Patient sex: M
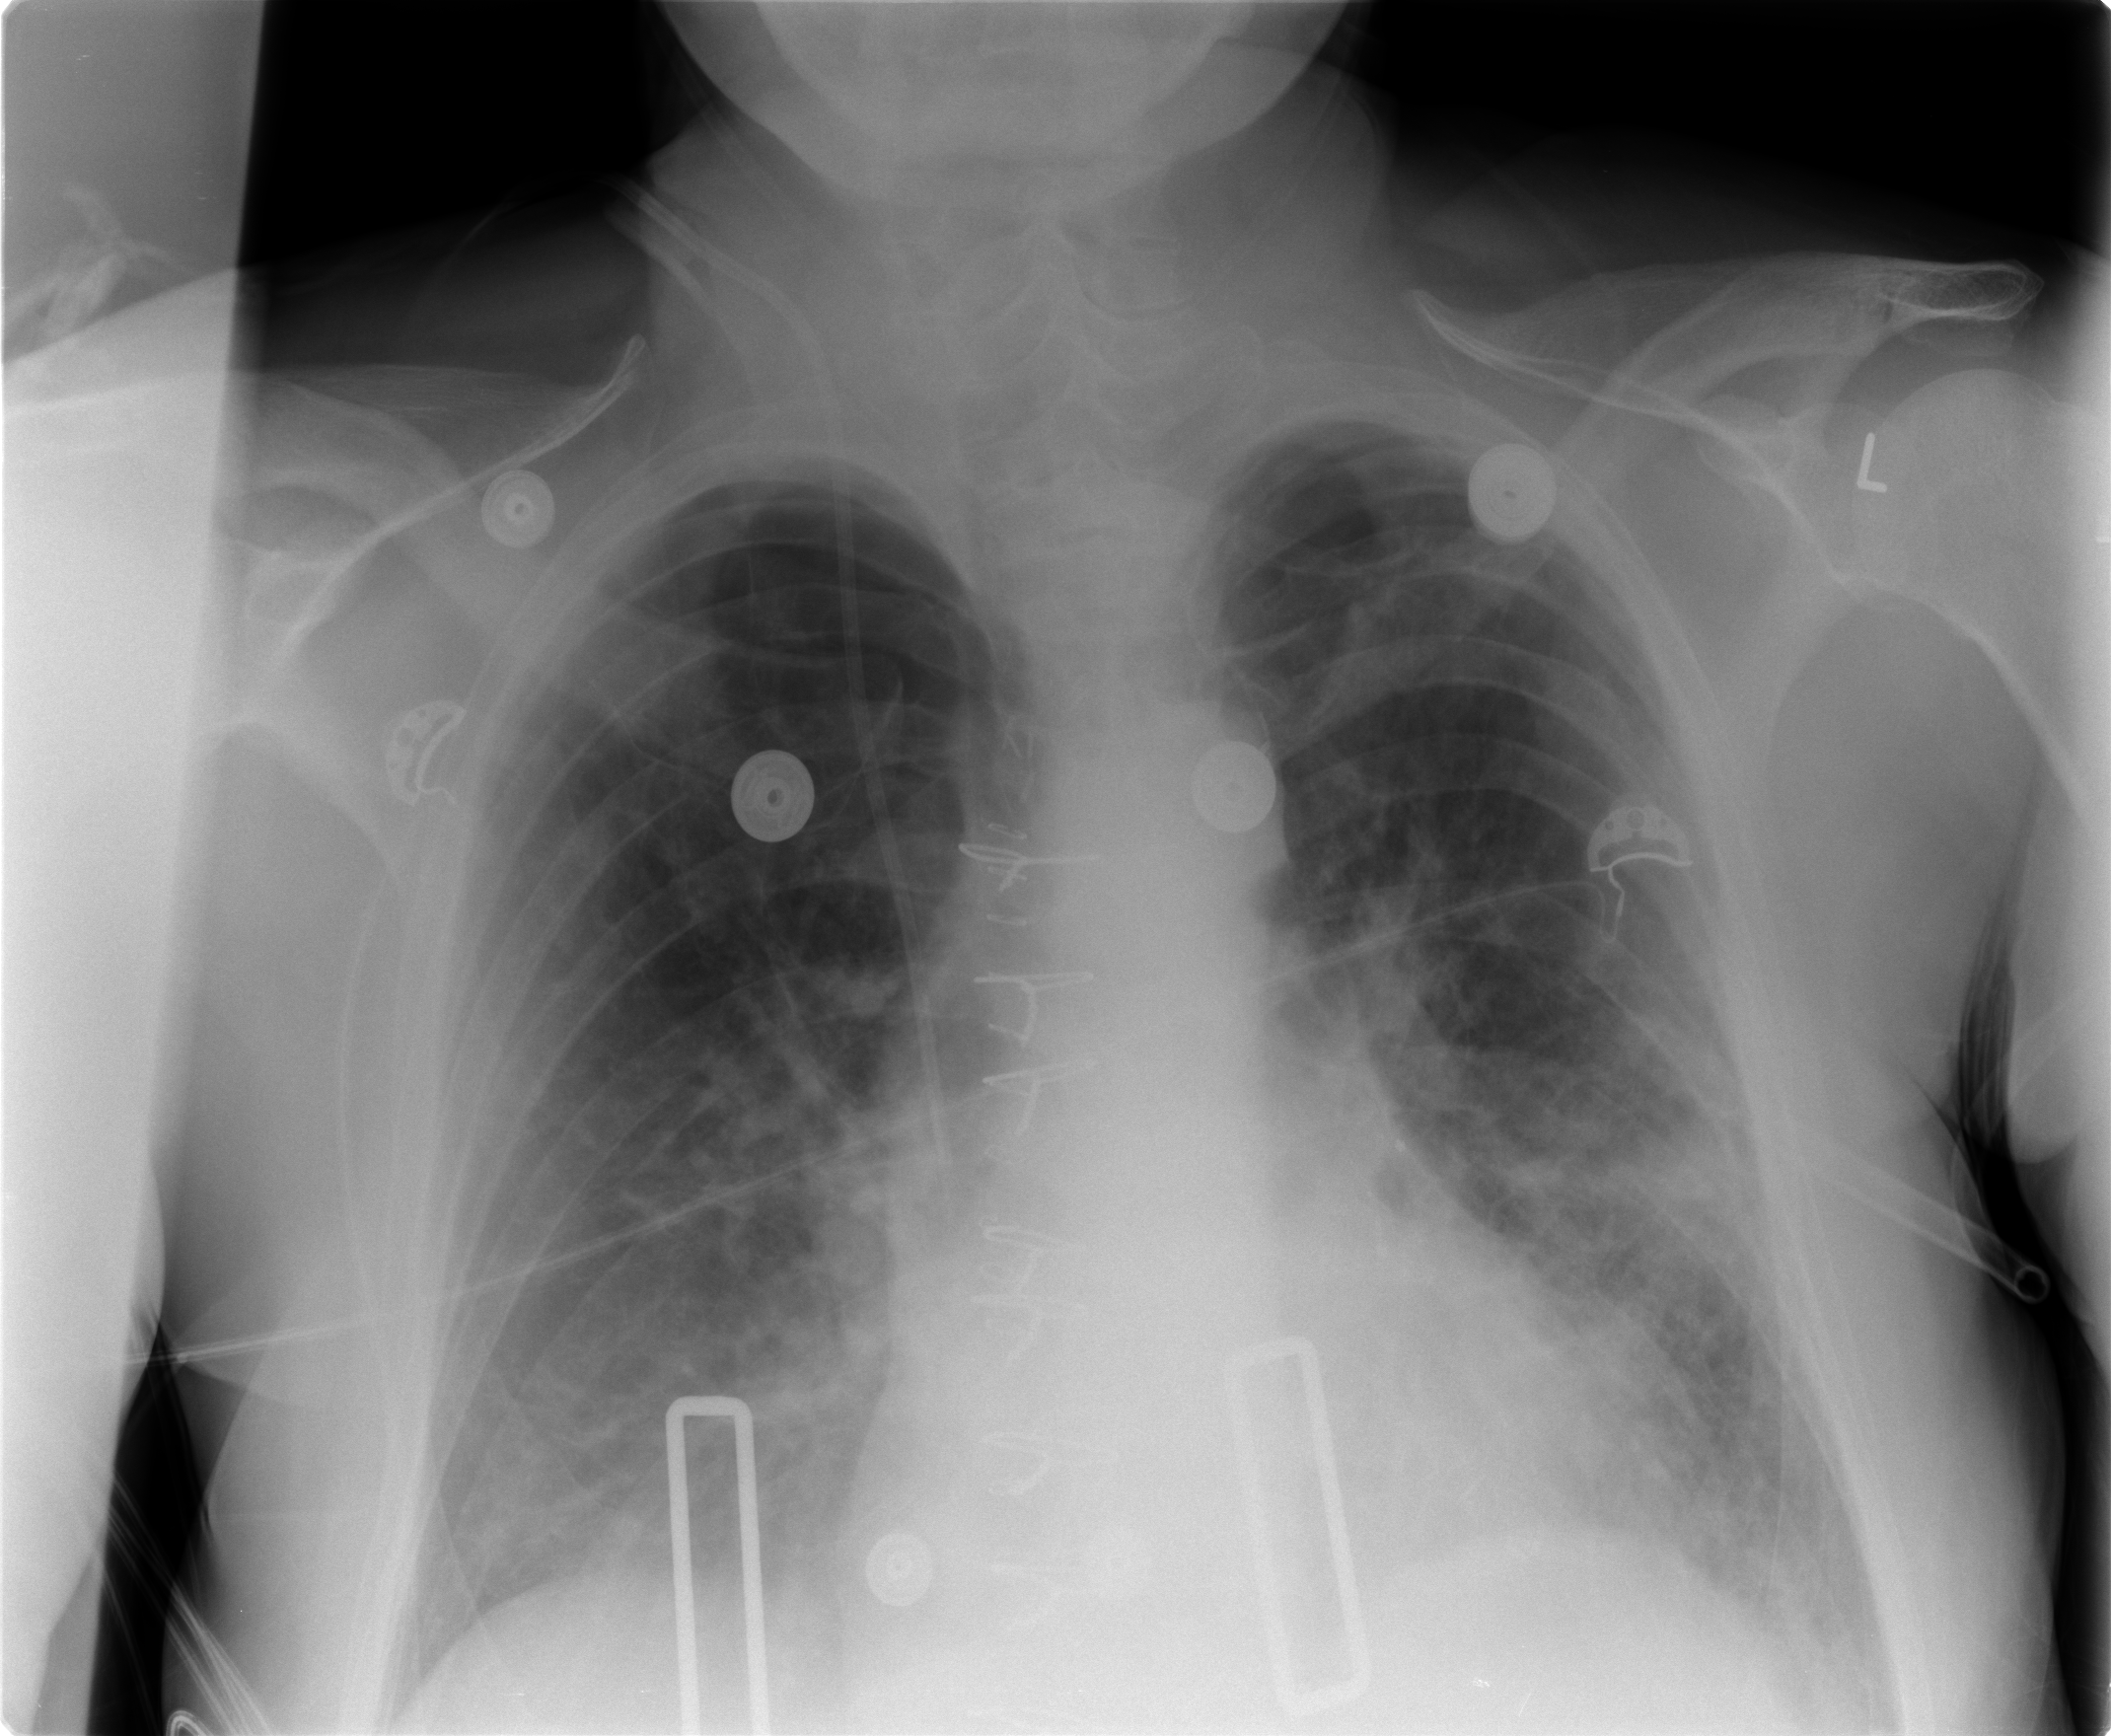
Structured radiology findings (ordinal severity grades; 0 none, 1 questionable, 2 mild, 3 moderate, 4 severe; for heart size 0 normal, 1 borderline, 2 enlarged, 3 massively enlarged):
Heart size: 1
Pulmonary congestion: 2
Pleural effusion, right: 0
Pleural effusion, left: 2
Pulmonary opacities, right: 2
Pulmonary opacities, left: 3
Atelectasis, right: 2
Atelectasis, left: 2